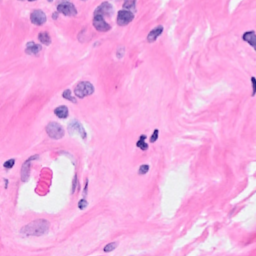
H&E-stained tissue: Breast